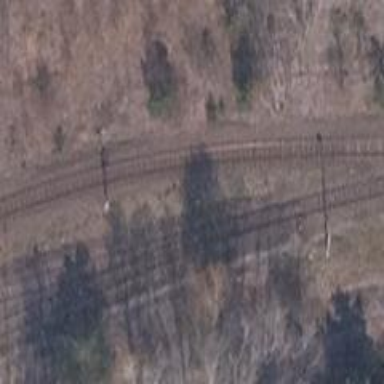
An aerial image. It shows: Railway switch.